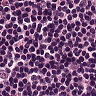
Metastatic tissue present: yes